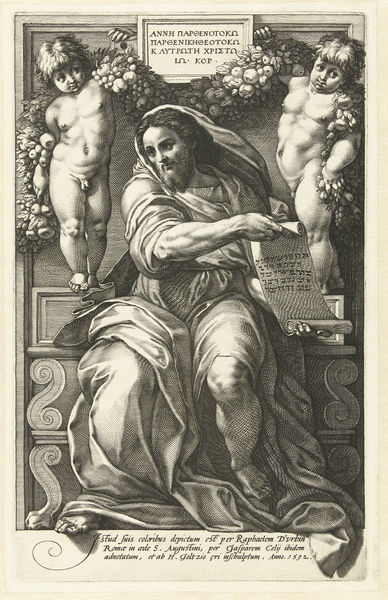
Titel: Profeet Jesaja
Künstler: Hendrick Goltzius
Standort: Amsterdam
Institution: Rijksmuseum
Schlagwörter: fuß, mann, nackt, umhang, blumen, grau, schwarz, weiss, zeichnung, bart, bibel, rahmen, girlande, kinder, engel, früchte, schrift, zwei, graphik, rand, thron, tafel, inschrift, knie, schriftzeichen, moses, buch, druck, radierung, stich, seite, text, girlanden, rolle, pergament, voluten, jesus, griechisch, schriftrolle, putten, putti, prophet, legende, schriftband, hebräisch, raffael, tora, kyrillisch